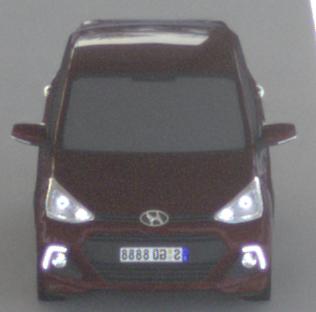
Make: Hyundai
Model: i10
Detailed model: Gen. 2
Model produced from: 2013
Model produced until: 2019
Doors: 5
Color: red
Road condition: dry road
Daytime: morning or afternoon
Contrast: low contrast